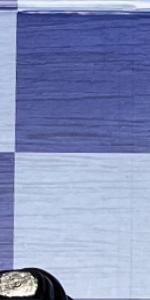
Label: Empty